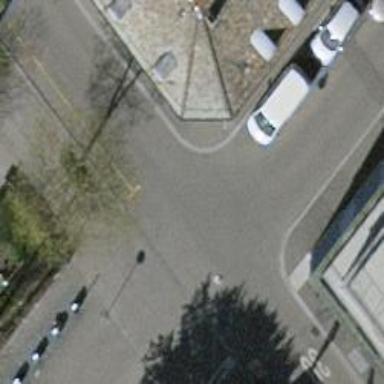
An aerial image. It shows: Kerb barrier.